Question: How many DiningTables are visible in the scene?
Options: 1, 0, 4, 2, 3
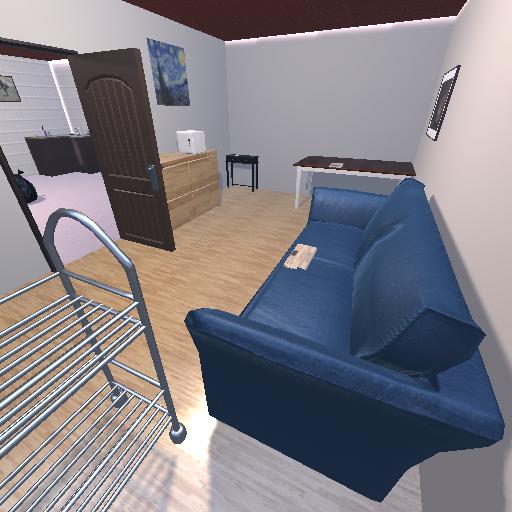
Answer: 1